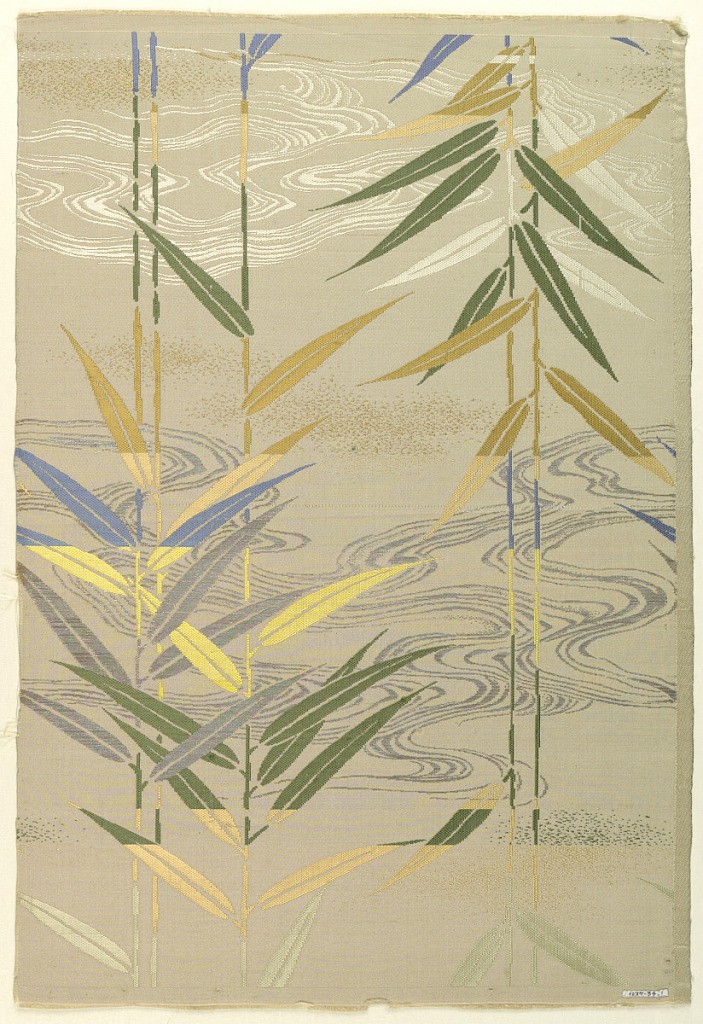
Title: Textile
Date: late 19th century
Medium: silk, gold paper on silk core Technique: plain compound twill
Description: Panel of tan silk with figured design of bamboo branches in green, yellow, tan, blue silks, and gilt paper.